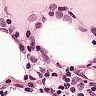
Metastatic tissue present: no